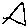
Label: triangle